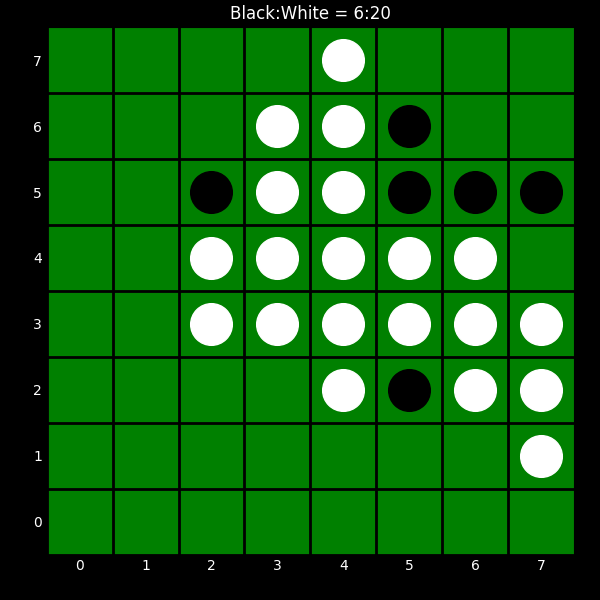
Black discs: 6
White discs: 20